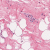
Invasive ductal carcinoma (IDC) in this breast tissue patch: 0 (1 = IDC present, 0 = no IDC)